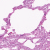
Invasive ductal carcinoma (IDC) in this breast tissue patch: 0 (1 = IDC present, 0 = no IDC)